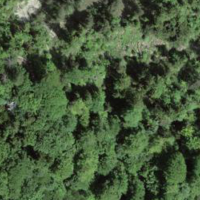
EUNIS habitat code: 44
Species observed at this site:
Campanula trachelium